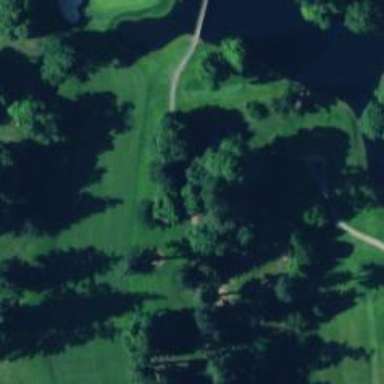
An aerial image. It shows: Rough grassy area used for golf.